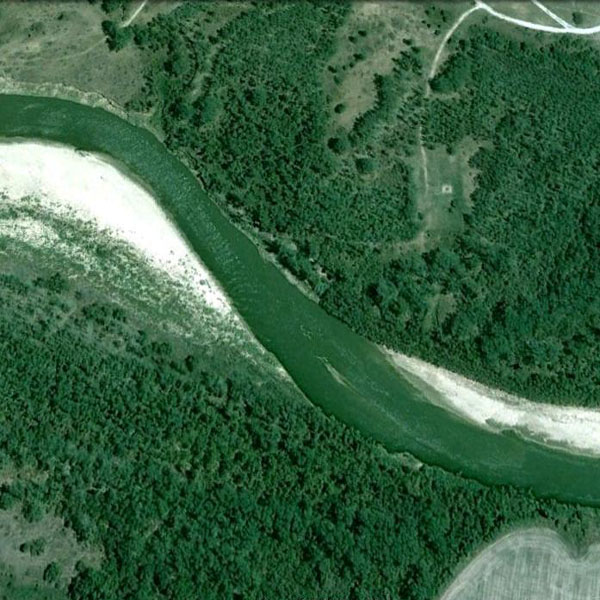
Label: River